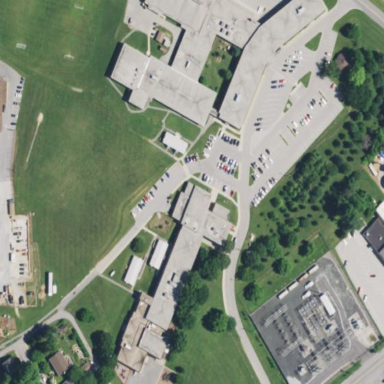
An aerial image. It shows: School.